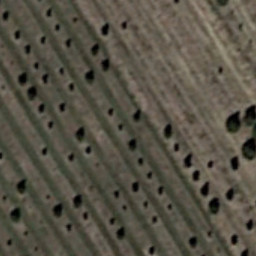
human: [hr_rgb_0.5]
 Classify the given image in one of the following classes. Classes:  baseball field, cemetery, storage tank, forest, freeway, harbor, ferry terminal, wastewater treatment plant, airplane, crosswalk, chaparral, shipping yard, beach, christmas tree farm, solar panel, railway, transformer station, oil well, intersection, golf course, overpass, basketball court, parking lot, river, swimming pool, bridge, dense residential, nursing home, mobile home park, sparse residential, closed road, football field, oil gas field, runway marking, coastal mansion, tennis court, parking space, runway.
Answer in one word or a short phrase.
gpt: christmas tree farm